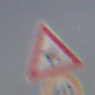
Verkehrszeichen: FlugbetriebRechts
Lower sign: Geschwindigkeit40
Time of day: MorningAfternoon
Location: Outdoor (Nature)
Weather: PartlyCloudy
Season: NotSpecified
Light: Natural